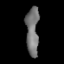
Tissue: lung
Cell type: Endothelial cells
Senescence score: 0.5499
Nuclear area (px): 605
Mean DAPI intensity: 115.597